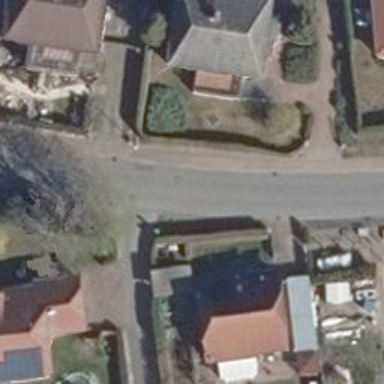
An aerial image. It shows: Left sidewalk along asphalt tertiary road.